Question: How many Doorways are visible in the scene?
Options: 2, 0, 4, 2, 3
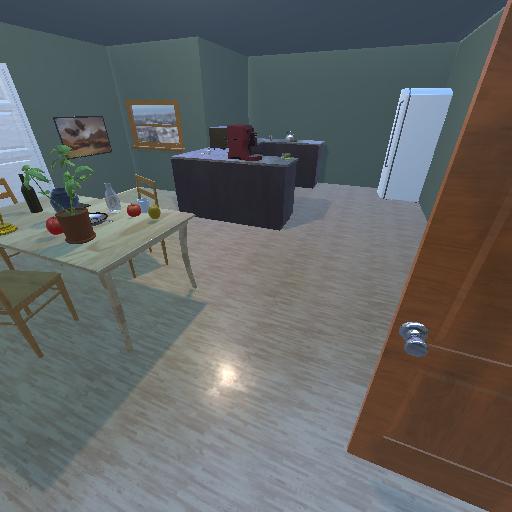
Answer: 2